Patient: sex F, age 31
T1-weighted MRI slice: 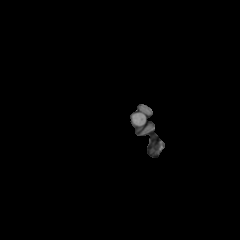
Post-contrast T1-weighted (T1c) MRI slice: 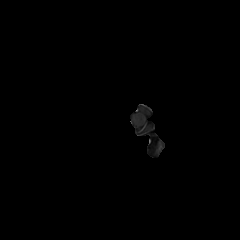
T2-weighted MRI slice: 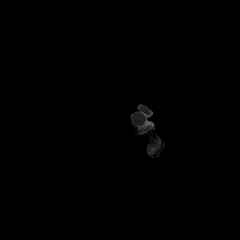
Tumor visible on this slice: no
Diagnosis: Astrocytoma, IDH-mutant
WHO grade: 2